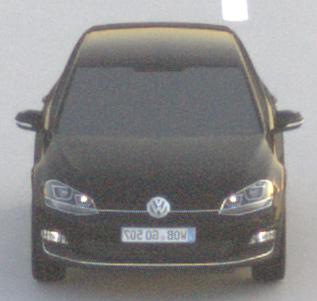
Make: VW
Model: Golf 1.2 TSI BMT
Detailed model: Golf (VII)
Model produced from: 2012/11
Model produced until: 2014/05
Doors: 3
Color: black
Road condition: dry road
Daytime: sunrise or sunset
Contrast: low contrast